Field crop: maize
Growth stage: 2
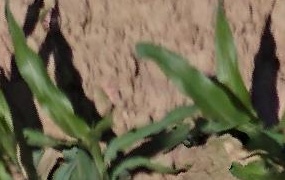
Species: maize